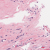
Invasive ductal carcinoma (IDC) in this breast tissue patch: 0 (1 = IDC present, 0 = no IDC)